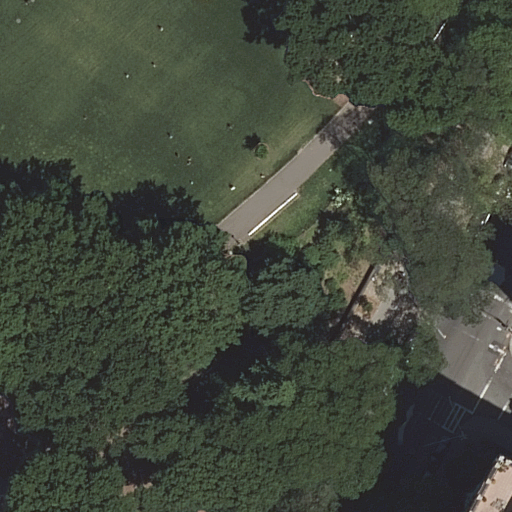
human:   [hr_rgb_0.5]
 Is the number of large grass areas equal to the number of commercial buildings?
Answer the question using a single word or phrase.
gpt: no

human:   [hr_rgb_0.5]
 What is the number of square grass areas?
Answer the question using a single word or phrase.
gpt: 0

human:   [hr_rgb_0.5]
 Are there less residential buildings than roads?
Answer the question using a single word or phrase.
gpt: yes

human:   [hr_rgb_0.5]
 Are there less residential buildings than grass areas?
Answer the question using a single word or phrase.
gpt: no

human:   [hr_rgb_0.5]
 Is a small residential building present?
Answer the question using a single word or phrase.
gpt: yes

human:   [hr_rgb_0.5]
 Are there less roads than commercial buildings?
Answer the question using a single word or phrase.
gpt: no

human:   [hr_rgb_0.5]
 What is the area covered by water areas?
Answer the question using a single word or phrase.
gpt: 0m2

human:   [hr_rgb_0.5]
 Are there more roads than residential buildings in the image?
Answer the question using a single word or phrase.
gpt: yes

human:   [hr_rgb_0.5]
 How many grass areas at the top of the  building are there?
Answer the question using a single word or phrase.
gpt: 1

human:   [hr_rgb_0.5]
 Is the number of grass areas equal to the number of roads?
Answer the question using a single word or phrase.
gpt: no

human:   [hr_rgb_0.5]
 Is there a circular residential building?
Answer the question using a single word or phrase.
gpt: no

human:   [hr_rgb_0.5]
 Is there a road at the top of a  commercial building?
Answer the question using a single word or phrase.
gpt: no

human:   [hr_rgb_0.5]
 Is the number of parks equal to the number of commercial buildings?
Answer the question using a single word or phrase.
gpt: no

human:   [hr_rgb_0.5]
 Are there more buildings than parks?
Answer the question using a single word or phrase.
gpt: no

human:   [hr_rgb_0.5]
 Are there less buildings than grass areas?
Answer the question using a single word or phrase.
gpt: no

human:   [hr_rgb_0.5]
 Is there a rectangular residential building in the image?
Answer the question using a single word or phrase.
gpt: yes

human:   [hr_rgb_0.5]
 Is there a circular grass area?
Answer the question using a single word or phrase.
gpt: no

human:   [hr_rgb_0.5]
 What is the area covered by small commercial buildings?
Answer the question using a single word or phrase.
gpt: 0m2

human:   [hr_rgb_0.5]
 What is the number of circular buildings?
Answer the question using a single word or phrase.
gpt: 0

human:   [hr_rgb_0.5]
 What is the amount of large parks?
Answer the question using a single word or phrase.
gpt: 1

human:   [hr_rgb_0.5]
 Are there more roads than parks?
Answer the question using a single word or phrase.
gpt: yes

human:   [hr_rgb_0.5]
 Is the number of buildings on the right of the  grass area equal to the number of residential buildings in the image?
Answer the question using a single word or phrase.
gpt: yes

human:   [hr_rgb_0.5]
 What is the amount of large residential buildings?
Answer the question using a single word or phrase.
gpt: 0

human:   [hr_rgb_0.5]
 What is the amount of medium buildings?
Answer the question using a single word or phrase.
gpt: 0

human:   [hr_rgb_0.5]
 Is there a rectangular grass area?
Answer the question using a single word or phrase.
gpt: no

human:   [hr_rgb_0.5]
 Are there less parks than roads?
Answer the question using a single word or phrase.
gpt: yes

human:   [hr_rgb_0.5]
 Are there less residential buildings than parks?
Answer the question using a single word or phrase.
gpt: no

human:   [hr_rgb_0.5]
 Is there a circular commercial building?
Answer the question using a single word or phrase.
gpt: no

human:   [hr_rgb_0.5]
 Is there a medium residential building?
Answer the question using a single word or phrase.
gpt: no

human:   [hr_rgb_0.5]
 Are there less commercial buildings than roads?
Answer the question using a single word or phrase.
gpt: yes

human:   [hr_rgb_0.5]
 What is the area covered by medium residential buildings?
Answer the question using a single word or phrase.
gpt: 0m2

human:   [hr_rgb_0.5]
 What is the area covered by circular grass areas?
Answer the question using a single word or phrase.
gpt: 0m2

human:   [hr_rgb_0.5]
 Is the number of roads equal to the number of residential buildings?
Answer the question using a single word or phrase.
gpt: no

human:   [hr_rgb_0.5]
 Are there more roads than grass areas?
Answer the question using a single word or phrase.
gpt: yes

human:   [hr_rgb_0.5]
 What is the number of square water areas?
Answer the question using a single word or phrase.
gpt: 0

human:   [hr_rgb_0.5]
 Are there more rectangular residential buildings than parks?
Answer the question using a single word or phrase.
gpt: no